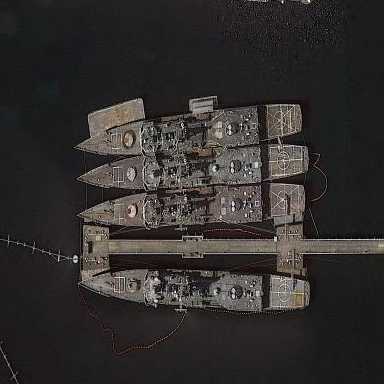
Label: destroyer